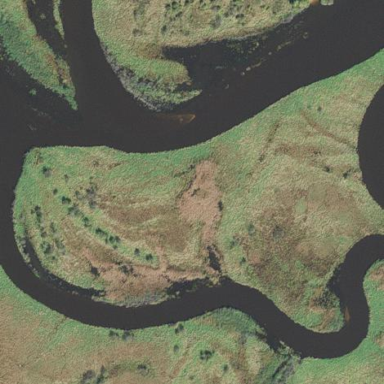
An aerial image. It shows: River flowing through natural water landscape.